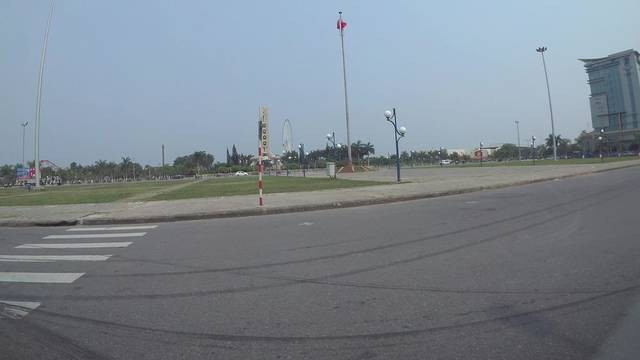
Region: Vietnam
Coordinates: 16.041, 108.222